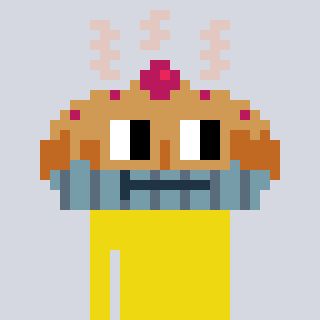
a pixel art character with square brown glasses, a pie-shaped head and a yellow-colored body on a cool background